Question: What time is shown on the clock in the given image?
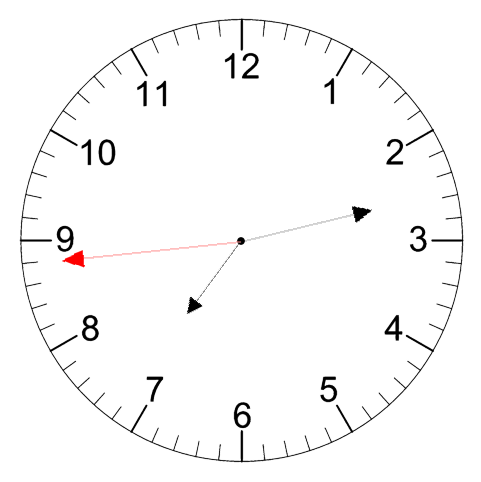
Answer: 07:12:44